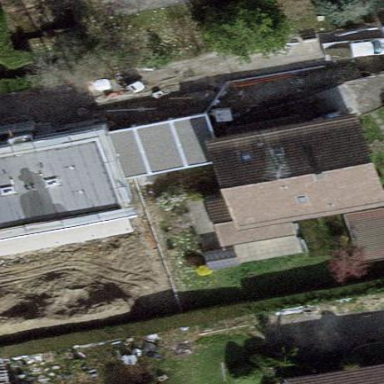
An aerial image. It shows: Garden surrounded by fence.